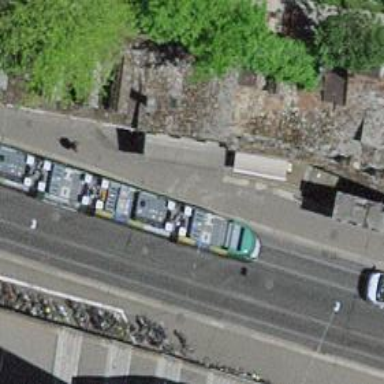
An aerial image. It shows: Tram stop with public transport stop position.